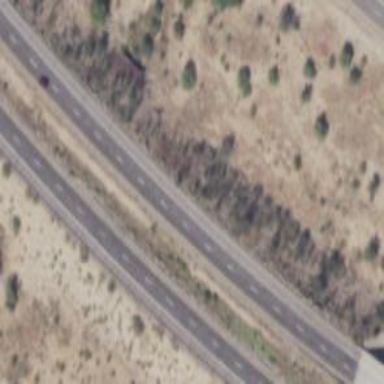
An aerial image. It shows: Expressway with asphalt surface classified as trunk highway.